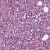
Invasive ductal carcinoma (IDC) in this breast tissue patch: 1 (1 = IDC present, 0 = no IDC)